Question: I'm developing an app that will receive data through CoreBluetooth (BLE) and store this with CoreData. They work well individually, but not together, and I assume this has something to do with threading.
Im using a singleton to handle the the CoreData interaction. The singleton initialization code is below. The init-code is basically a copy-paste from the Stanford course CS193p.
The first access to the singleton is when the CoreBluetooth receives a certain data block from the Bluetooth peripheral. See code below.
'''
static SessionManager *sharedInstance;
+ (instancetype)sharedSessionManager
{
NSLog(@"Shared instance requested.");
static dispatch_once_t once;
dispatch_once(&once, ^{
sharedInstance = [[self alloc] init];
});
return sharedInstance;
}
'''
'''
-(void) peripheral:(CBPeripheral *)peripheral didUpdateValueForCharacteristic:(CBCharacteristic *)characteristic error:(NSError *)error {
// First some data processing
...
[[SessionManager sharedSessionManager] addMessageToCurrentSession:message];
}
'''
Inside '-(instancetype) init' the whole app freezes (zero CPU, no memory increase) at the line below.
I also added an image of the threads when a breakpoint hit this point (i.e. right before it executes).
'''
[self.document openWithCompletionHandler:^(BOOL success) {
if (success) [self documentIsReady];
if (!success) NSLog(@"Could not open document %@", [self.documentPath path]);
}];
'''

What is going on, and what am I doing wrong?
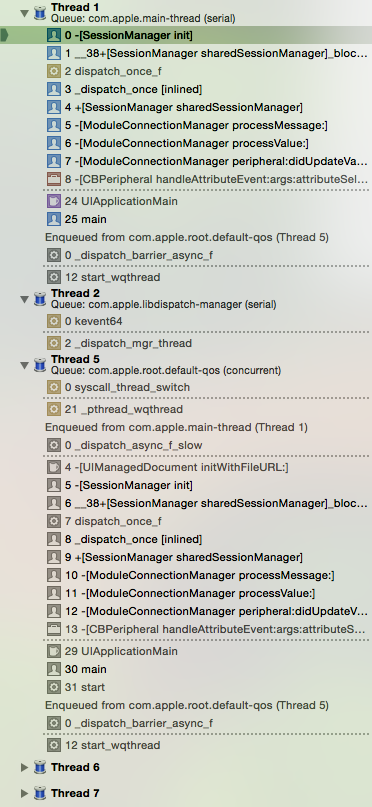
Answer: Your problem is that you have a race condition with the initialisation of your 'SessionManager' singleton - Your 'SessionManager' init calls 'openWithCompletionHandler' which completes asynchronously, so 'init' returns before the object actually initialised.
I would suggest that you implement a delegate from your 'SessionManager' so that it can call back when the initialisation is complete.